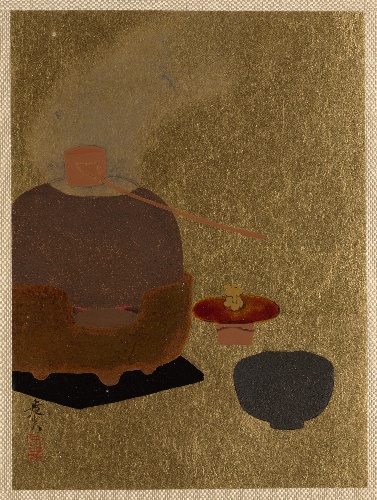
Artist: Shibata Zeshin
Artist bio: Japanese, 1807–1891
Object type: Album leaf
Classification: Paintings
Medium: Album leaf; lacquer on gold paper
Culture: Japan
Period: Edo period (1615–1868)
Dimensions: 4 3/4 x 3 1/2 in. (12.1 x 8.9 cm)
Department: Asian Art
Credit line: The Howard Mansfield Collection, Purchase, Rogers Fund, 1936
Accession year: 1936
Repository: Metropolitan Museum of Art, New York, NY
Tags: Tea Ceremony